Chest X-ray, PA view. Patient: 25 years old, sex M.
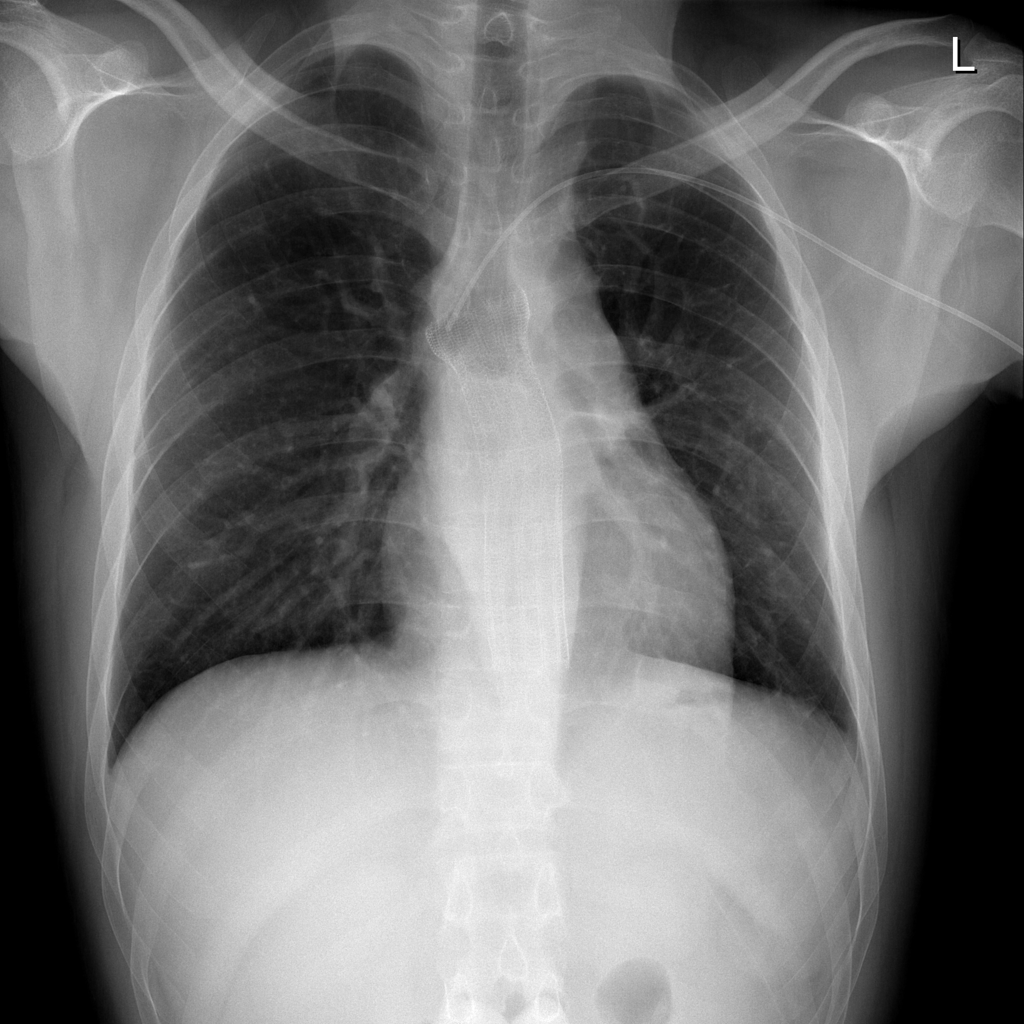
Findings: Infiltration